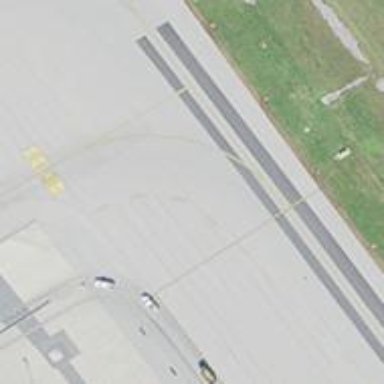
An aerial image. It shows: View of taxiway at the airport.